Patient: sex M, age 66
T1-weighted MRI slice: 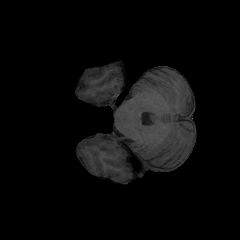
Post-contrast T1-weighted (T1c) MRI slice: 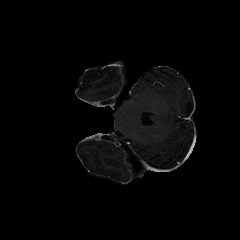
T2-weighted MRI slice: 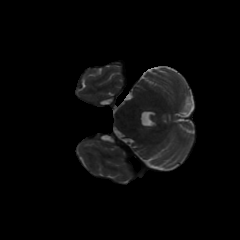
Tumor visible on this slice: no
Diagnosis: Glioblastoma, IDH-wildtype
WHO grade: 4